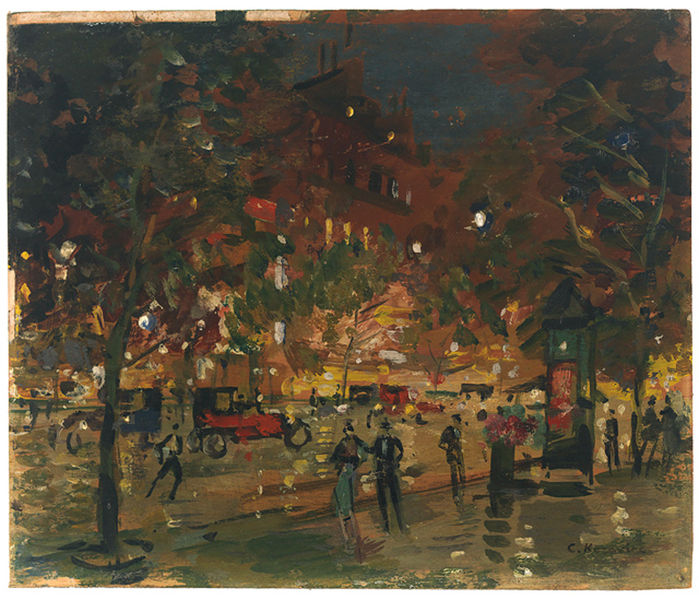
Titel: A Boulevard in Paris at Night
Künstler: Konstantin Korovin
Standort: Amherst (Massachusetts, USA)
Institution: Mead Art Museum, Amherst College
Schlagwörter: blue, men, oil, people, red, white, women, black, dark, dress, green, modern, painting, windows, woman, yellow, flowers, oil painting, brown, paris, man, sky, tree, building, street, trees, suit, evening, light, night, impressionism, walking, couple, fall, abstract, city, festival, human, lights, leaves, cart, rectangle, buildings, walk, factory, colorful, colors, carriage, impressionist, couples, colour, paint, chimney, chimneys, sidewalk, humans, outdoor, tan, alley, streetlights, tall, painted, car, industrial, date, cars, automobile, automobiles, shops, 19th century, telephone, bus stop, smudge, advertising, ran, model t, ngiht, lowry, phonebooth, bulbs, lightbulbs, wonman, città, 사람, 나무, 어둠, 만남, 길, 잔치, 파티, 자동차, 불빛, 저녁, 즐거움, 행복, 이별, 건물, 등잔, 길거리, 신남, 흥미, 놀이